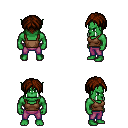
a pixel art fantasy rpg character, male body template, orc, green skin, brown pirate shirt, magenta pants, brown parted hairstyle, four views (front, back, left, right), 2x2 character sprite sheet, small pixel art, hard edges, no anti-aliasing